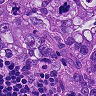
Metastatic tissue present: yes